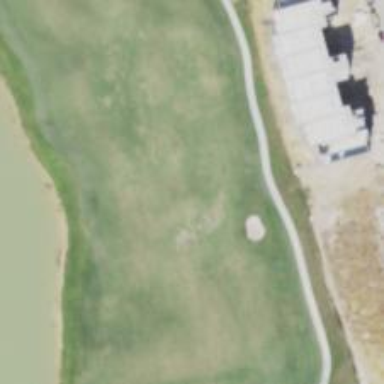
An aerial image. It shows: Golf hole.